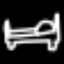
Label: bed